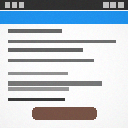
Screen state: on